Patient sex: M
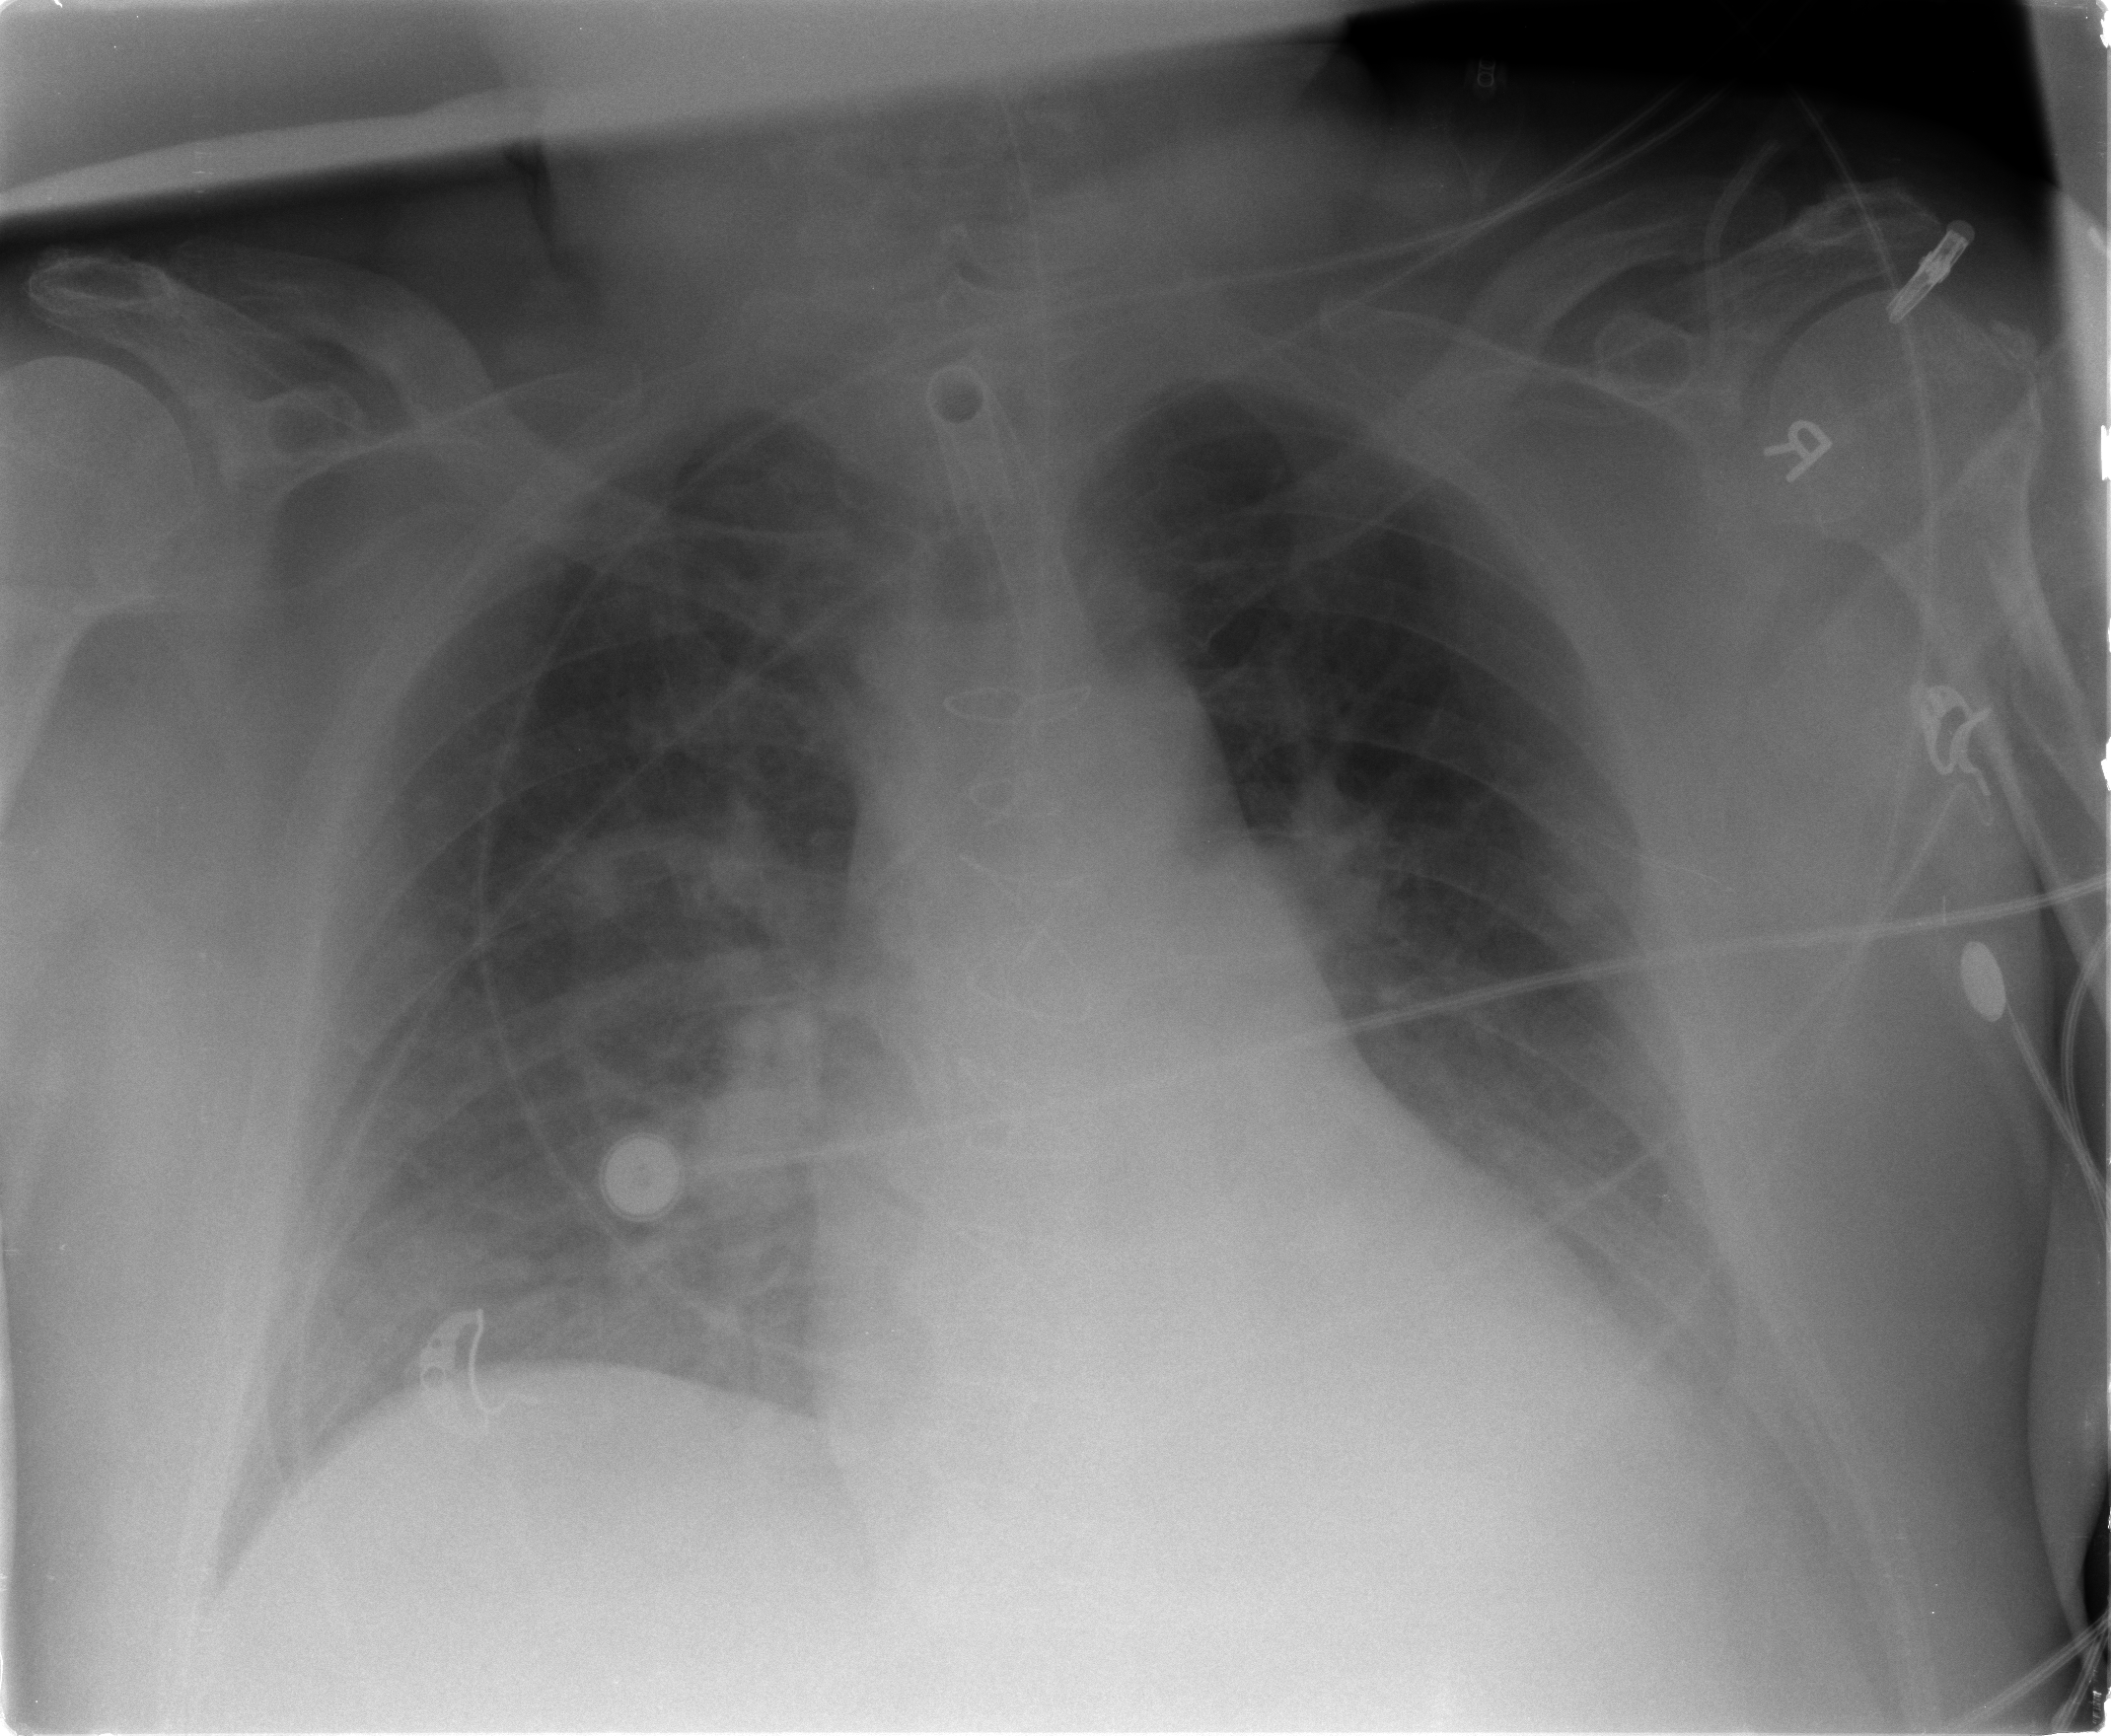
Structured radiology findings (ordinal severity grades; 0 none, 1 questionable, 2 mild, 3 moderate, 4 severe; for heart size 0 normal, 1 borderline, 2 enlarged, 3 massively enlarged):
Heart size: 2
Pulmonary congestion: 2
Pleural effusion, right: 1
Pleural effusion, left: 1
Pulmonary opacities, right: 3
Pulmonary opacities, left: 0
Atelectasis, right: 0
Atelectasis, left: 0